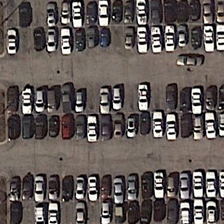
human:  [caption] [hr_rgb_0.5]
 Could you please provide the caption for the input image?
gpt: the parking lot is filled with cars .

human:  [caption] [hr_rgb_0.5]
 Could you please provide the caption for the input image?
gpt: six lines of cars can be seen in the parking lot with six lawns beside .

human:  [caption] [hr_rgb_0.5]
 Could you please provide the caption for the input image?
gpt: the parking lot has three rows of white and black cars .

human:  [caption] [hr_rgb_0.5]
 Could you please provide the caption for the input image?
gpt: six lines of cars can be seen in the parking lot with six lawns beside .

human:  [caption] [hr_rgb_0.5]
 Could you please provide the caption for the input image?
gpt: many cars are parked in an old parking lot .